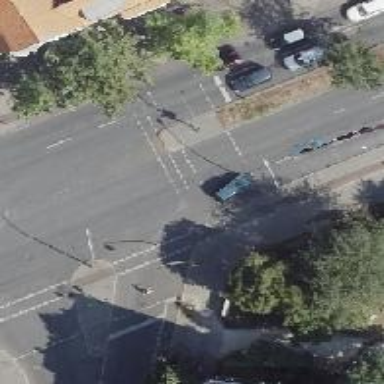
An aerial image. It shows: Crossing with traffic signals.